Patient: sex M, age 55
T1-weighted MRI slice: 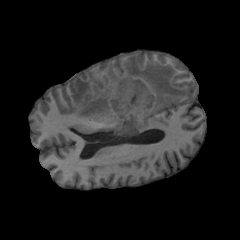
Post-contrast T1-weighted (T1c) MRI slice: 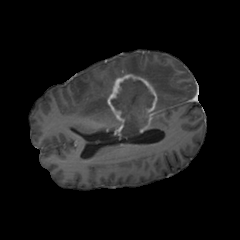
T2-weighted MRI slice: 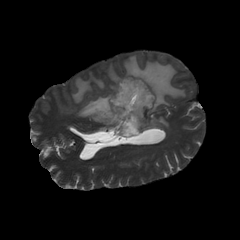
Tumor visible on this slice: yes
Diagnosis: Glioblastoma, IDH-wildtype
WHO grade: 4